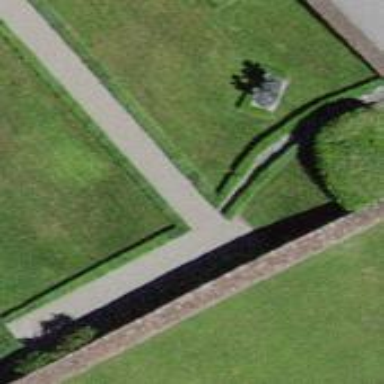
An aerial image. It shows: Hedge acting as barrier.